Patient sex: F
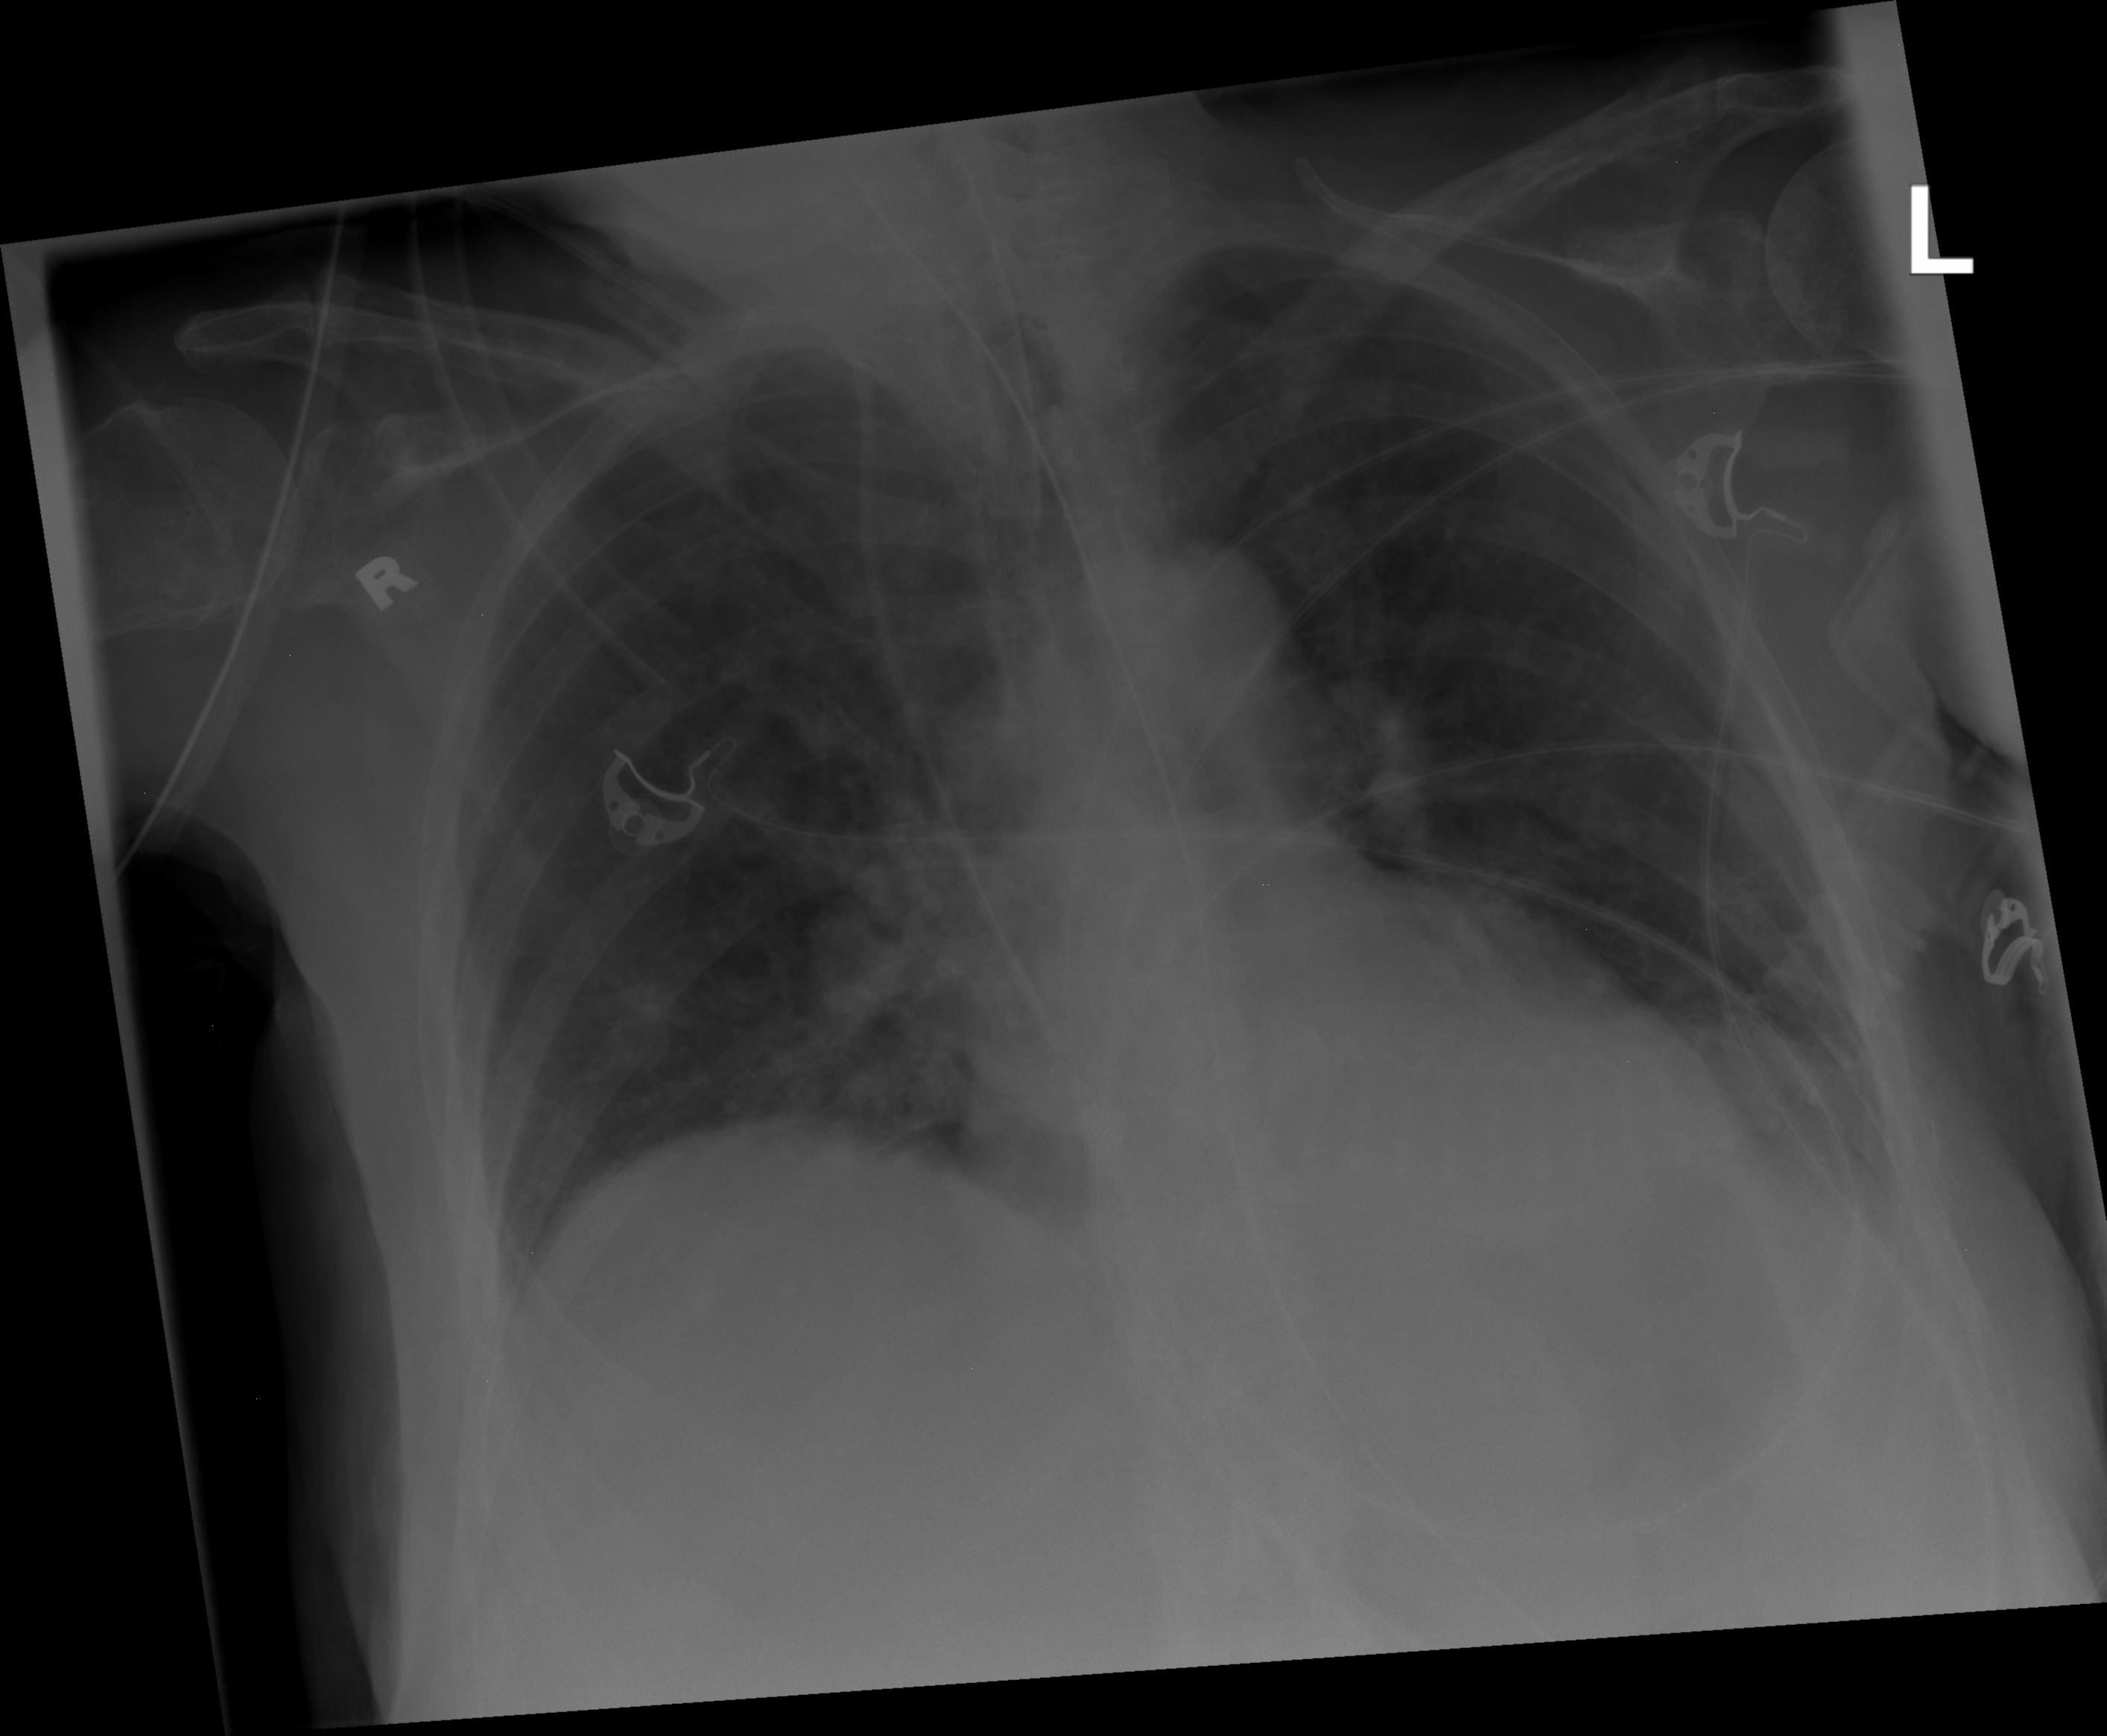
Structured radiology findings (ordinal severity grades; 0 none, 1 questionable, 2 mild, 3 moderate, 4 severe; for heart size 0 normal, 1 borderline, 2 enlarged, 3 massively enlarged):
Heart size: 0
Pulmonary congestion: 2
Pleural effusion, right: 1
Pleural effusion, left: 2
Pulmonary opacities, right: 1
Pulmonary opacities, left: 0
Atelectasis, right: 1
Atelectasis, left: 2